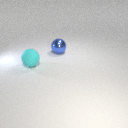
large cyan rubber sphere to the left of large blue metal sphere